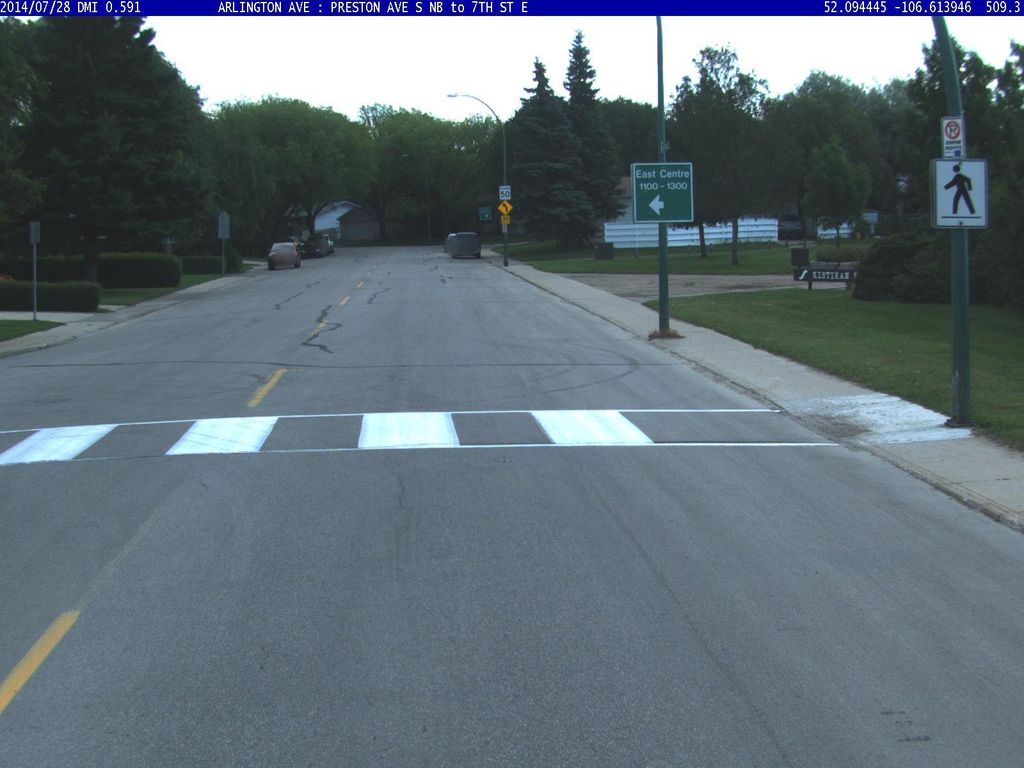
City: saskatoon